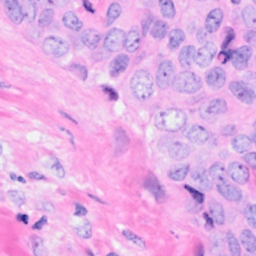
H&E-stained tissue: Breast